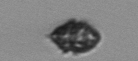
Label: Kryptoperidinium_triquetrum